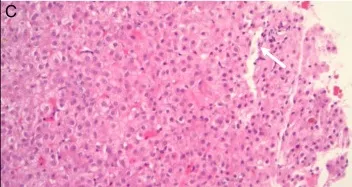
Hepatic lobular disarray with normal central vein (white arrow) (H&E, 20x field).
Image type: pathology (h&e)